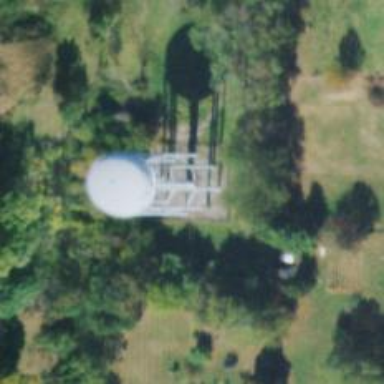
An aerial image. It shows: Water tower that is man-made.